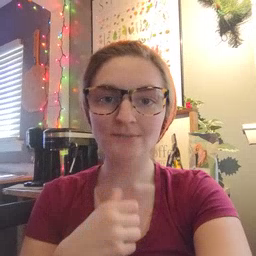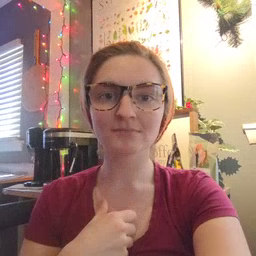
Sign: shhh